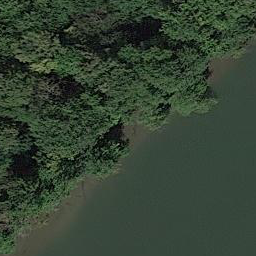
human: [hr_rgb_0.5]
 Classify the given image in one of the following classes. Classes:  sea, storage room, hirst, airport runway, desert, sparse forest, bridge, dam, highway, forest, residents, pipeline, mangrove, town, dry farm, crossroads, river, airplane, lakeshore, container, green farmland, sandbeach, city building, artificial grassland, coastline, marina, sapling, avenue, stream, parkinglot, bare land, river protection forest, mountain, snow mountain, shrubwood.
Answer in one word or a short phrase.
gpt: river protection forest